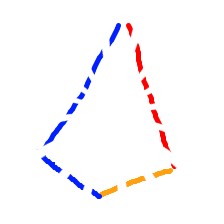
Shape: kite